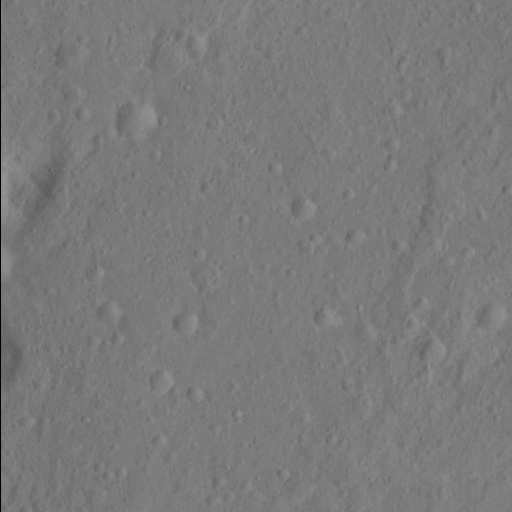
Objects detected: cone, cone